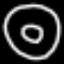
Label: donut